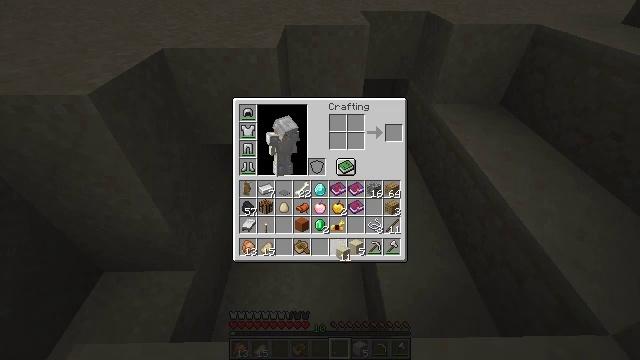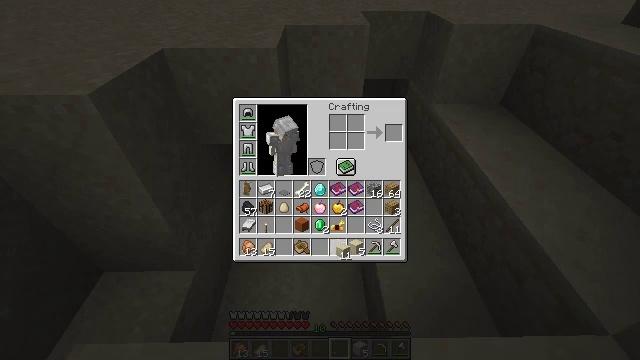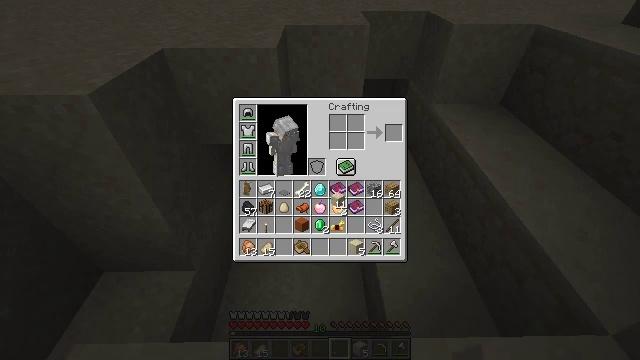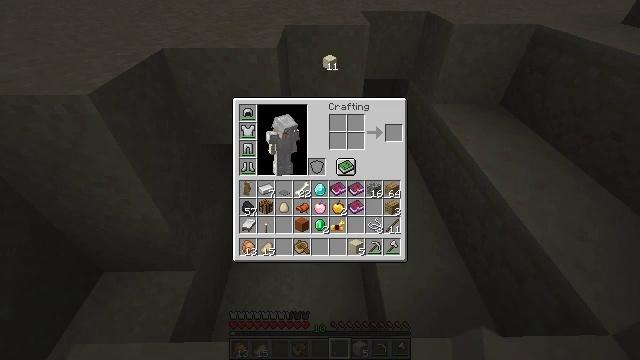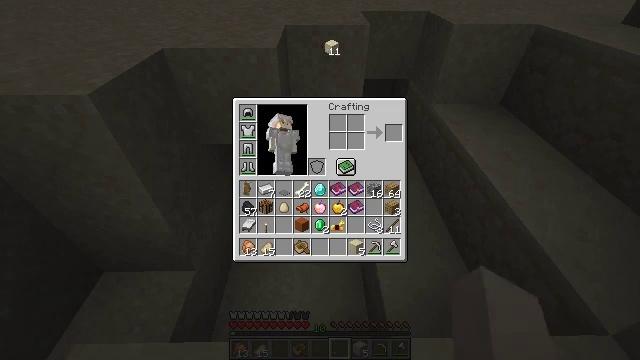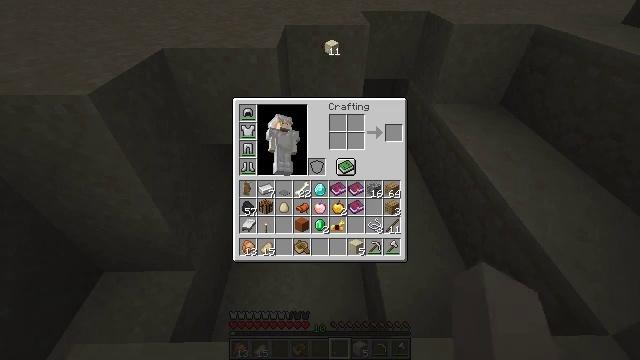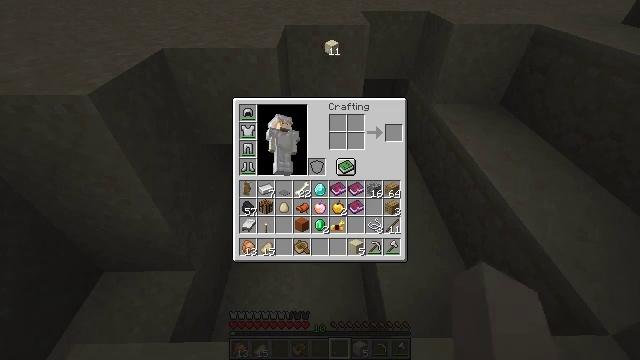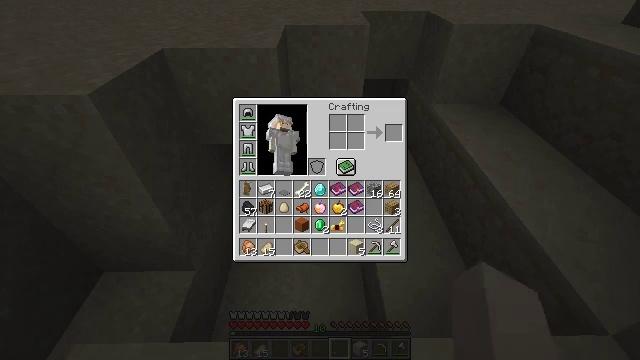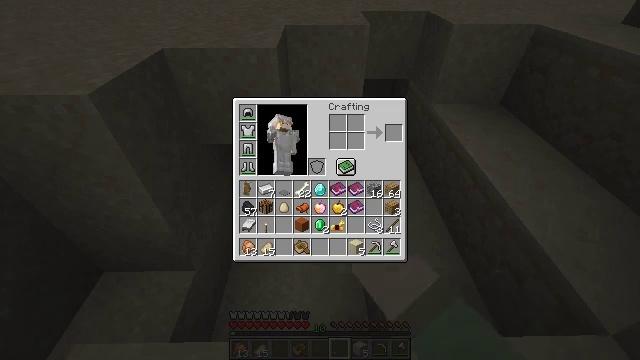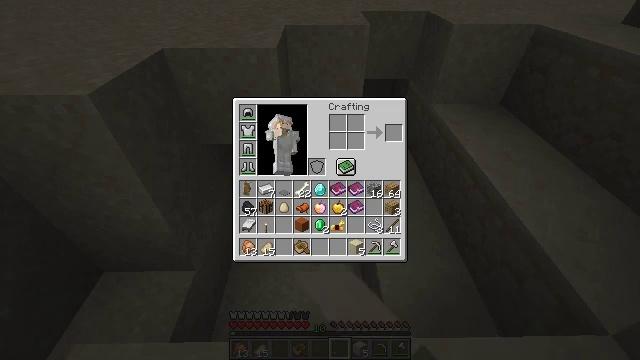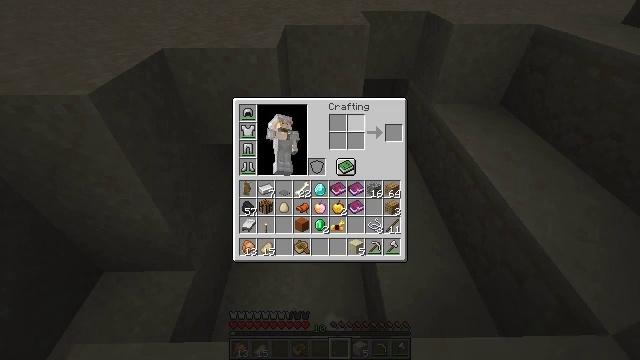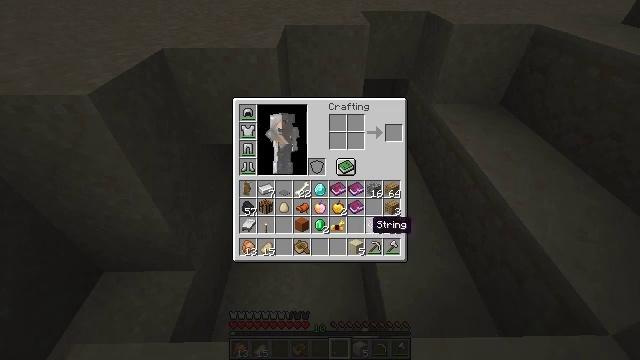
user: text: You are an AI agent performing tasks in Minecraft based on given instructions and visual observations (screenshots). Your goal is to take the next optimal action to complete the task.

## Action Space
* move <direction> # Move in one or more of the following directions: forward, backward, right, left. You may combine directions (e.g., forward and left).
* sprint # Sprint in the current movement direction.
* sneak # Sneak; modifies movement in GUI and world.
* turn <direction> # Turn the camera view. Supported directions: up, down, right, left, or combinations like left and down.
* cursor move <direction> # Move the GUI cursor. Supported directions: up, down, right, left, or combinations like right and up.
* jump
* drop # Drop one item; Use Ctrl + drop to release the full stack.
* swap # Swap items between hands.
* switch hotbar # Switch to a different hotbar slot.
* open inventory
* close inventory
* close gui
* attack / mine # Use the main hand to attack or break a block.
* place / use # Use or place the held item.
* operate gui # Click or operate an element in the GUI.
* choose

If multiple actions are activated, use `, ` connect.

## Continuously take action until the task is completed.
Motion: motion action
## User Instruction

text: Remove a sandstone block from the inventory.
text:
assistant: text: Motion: no_op
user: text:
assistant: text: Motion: cursor move up
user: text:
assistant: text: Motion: cursor move left and up
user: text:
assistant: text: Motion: cursor move up
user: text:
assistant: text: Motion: operate gui
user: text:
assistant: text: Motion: operate gui
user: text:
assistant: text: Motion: no_op
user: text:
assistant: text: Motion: no_op
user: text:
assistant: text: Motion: no_op
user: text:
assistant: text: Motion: cursor move right and down
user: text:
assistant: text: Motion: cursor move right and down
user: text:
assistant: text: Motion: no_op